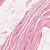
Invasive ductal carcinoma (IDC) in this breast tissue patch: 0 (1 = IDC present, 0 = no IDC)